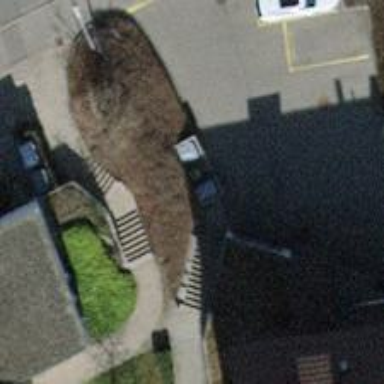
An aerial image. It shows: Road with steps.